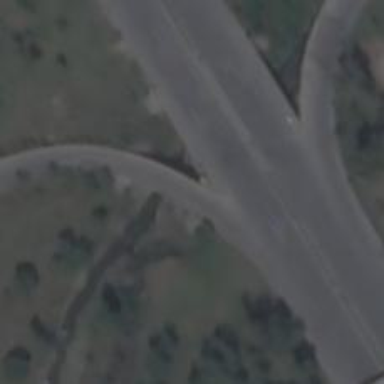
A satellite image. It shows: Cloverleaf junction with trunk link highway.